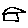
Label: house